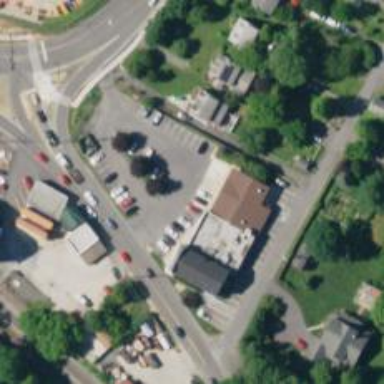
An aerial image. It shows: Post office.